Question: What moved?
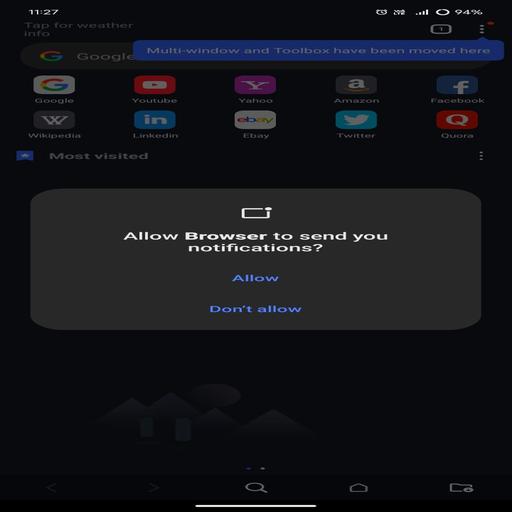
Answer: Multiwindow Toolbox